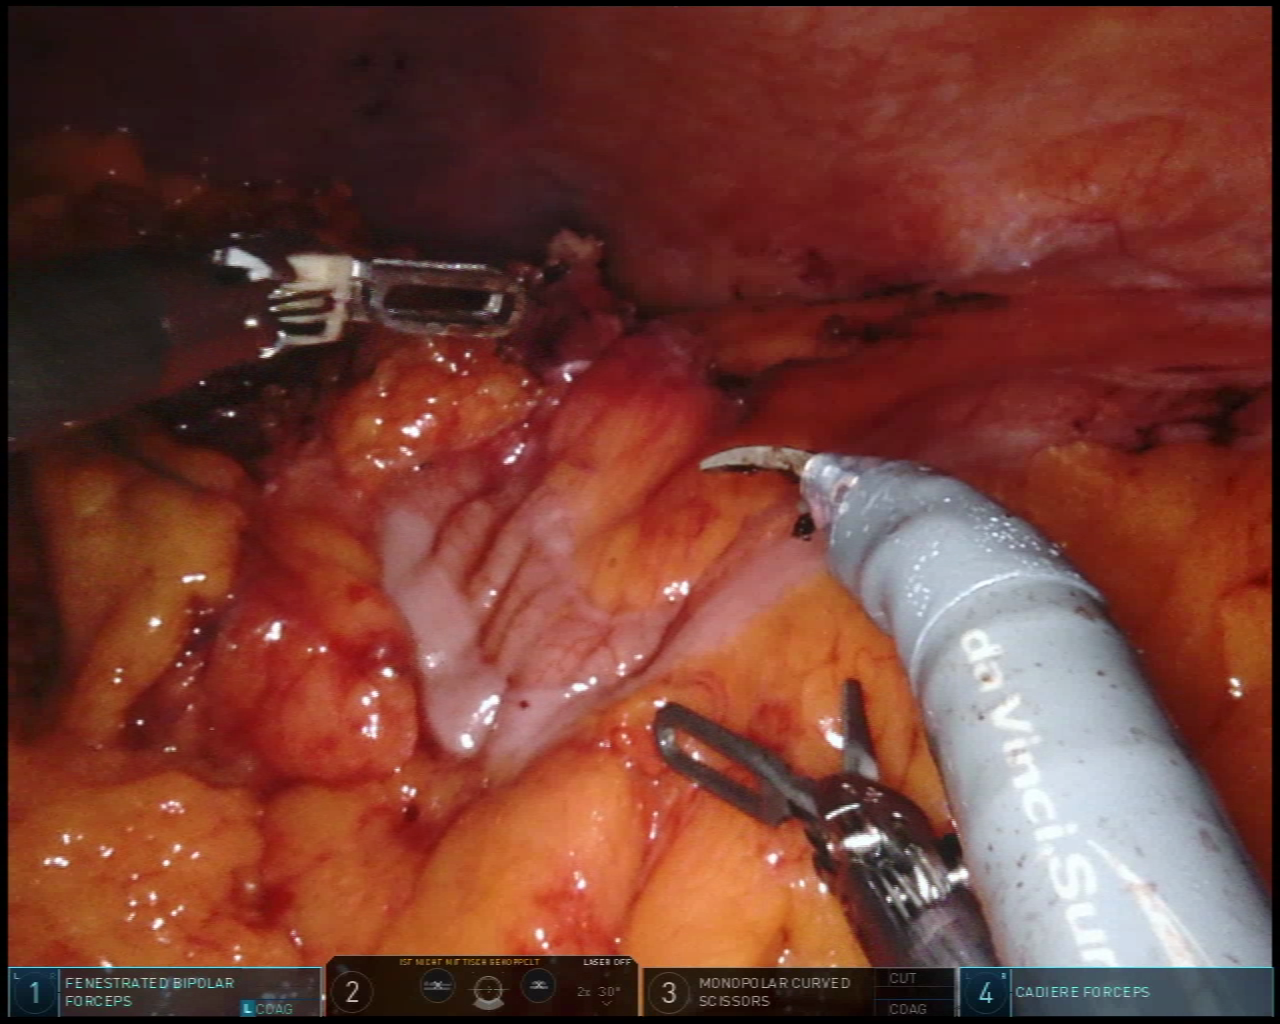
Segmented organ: colon
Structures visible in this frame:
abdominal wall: yes
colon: yes
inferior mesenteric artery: no
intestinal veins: no
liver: no
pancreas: no
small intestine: no
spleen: no
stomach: no
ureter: no
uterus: no
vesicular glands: no